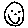
Label: smiley face